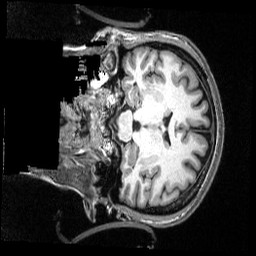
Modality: T1w
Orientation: coronal
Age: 35
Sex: female
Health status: ill
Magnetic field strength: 3 T
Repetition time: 2.53 s
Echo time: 0.00331 s